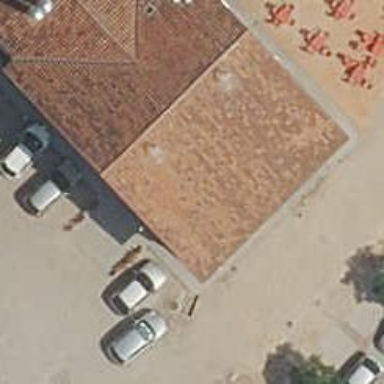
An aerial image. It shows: Restaurant.